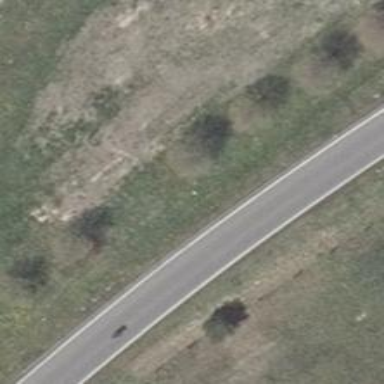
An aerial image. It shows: Motorroad with trunk link.